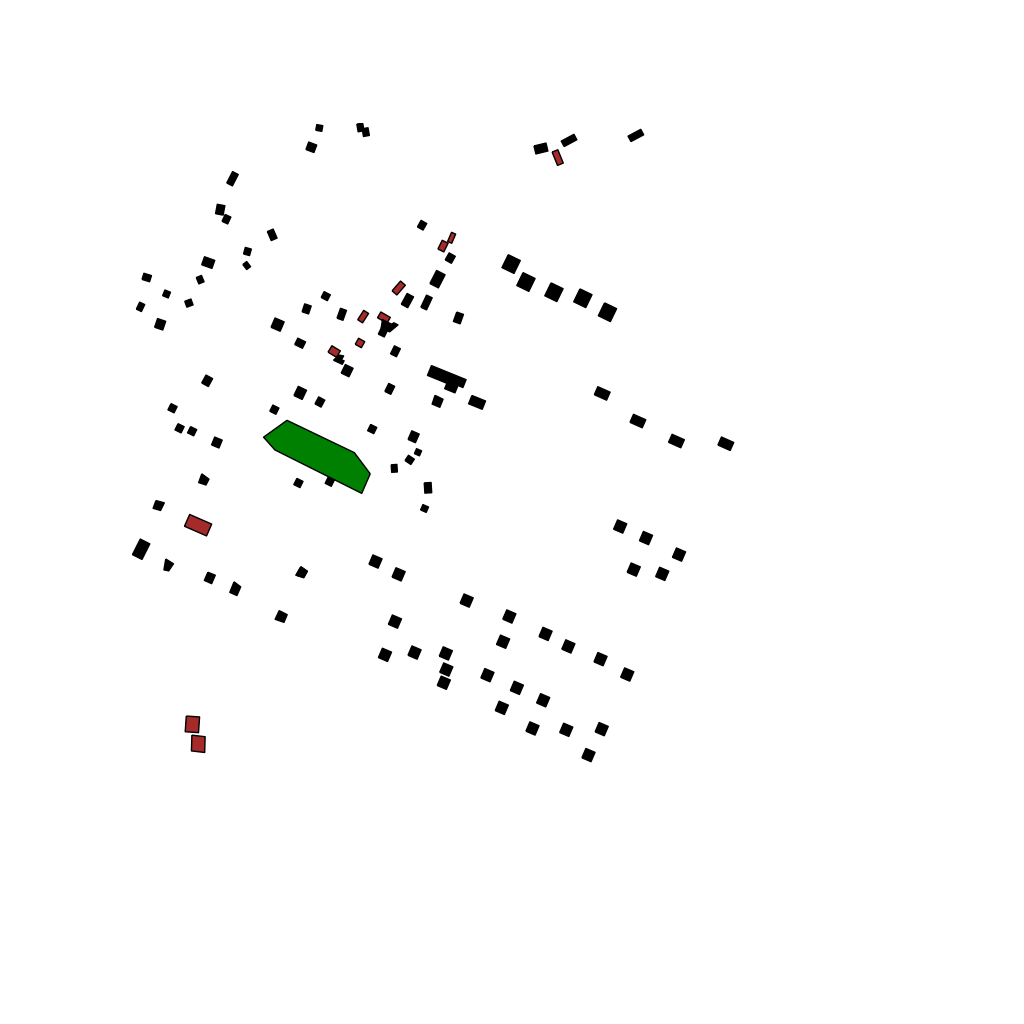
Tags: overhead vector_map, recreation, residential, soviet, individual_rise, density_1, Building, Facility, Park, 1.0 km²